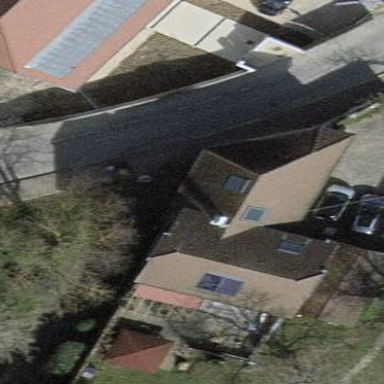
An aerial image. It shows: Building with hipped roof made of roof tiles.